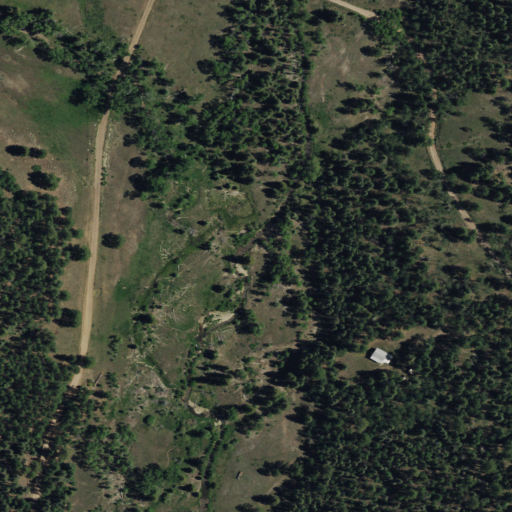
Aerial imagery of valley in New Mexico named Caño Canyon containing evergreen forest, shrub, woody wetlands, herbaceous wetlands, open development, and deciduous forest